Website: apple-inc
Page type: customer-info-address
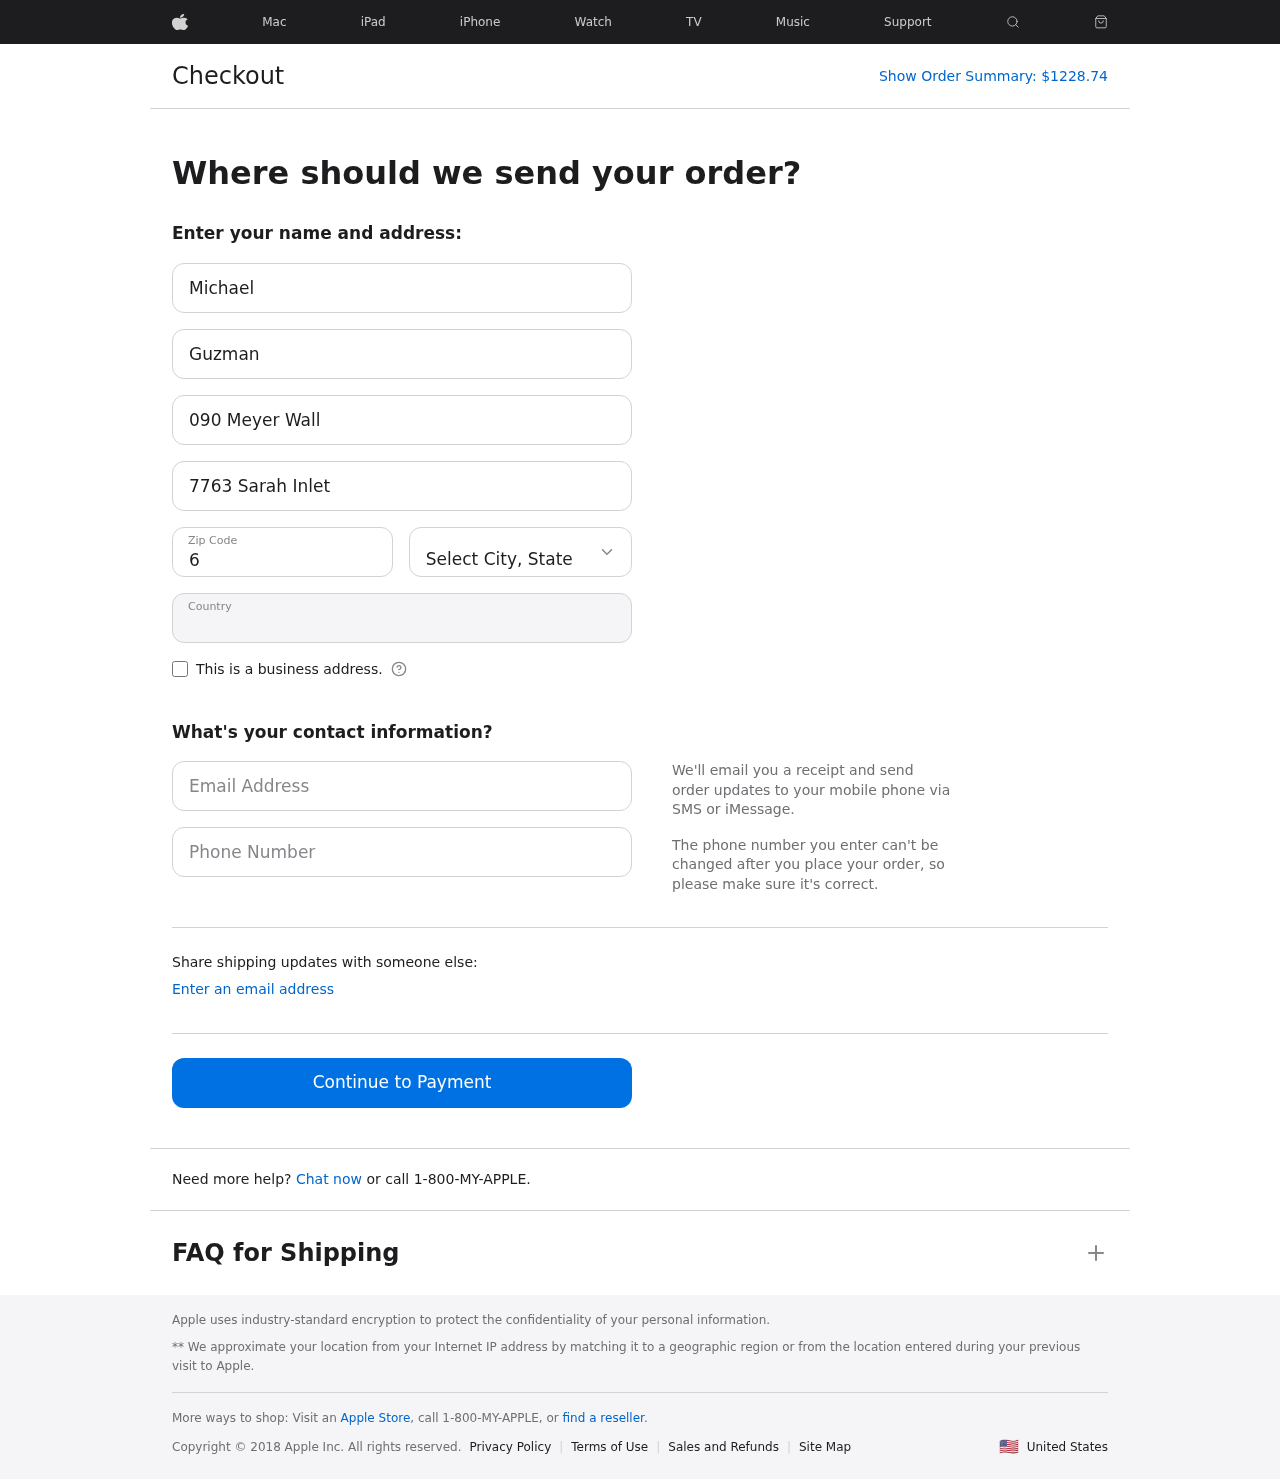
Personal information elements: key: PII_CITY_STATE
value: Pamelaport, AK
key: PII_COUNTRY
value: United States
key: PII_EMAIL
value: mguzman@hotmail.com
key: PII_FIRSTNAME
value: Michael
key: PII_LASTNAME
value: Guzman
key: PII_PHONE
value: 9974423378
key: PII_POSTCODE
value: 61247
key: PII_STREET
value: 090 Meyer Wall
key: PII_STREET2
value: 7763 Sarah Inlet
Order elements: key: ORDER_TOTAL
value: $1228.74